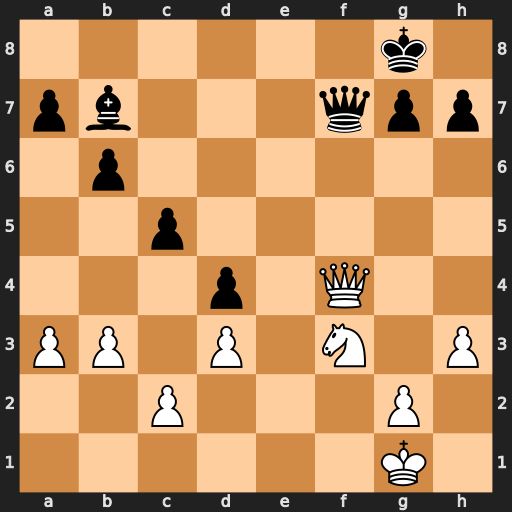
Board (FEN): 6k1/pb3qpp/1p6/2p5/3p1Q2/PP1P1N1P/2P3P1/6K1
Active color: w
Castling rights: -
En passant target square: -
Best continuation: Qb8+ Qf8 Qxb7